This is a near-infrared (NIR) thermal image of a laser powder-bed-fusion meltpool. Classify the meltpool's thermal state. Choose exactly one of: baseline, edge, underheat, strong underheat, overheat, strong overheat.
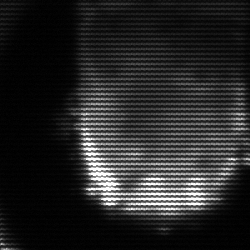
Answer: baseline